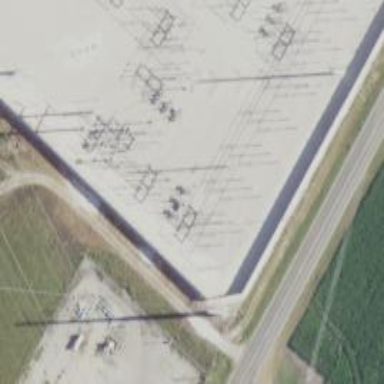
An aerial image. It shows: Switch used for power control.